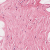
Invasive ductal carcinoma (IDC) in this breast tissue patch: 0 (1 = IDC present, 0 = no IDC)